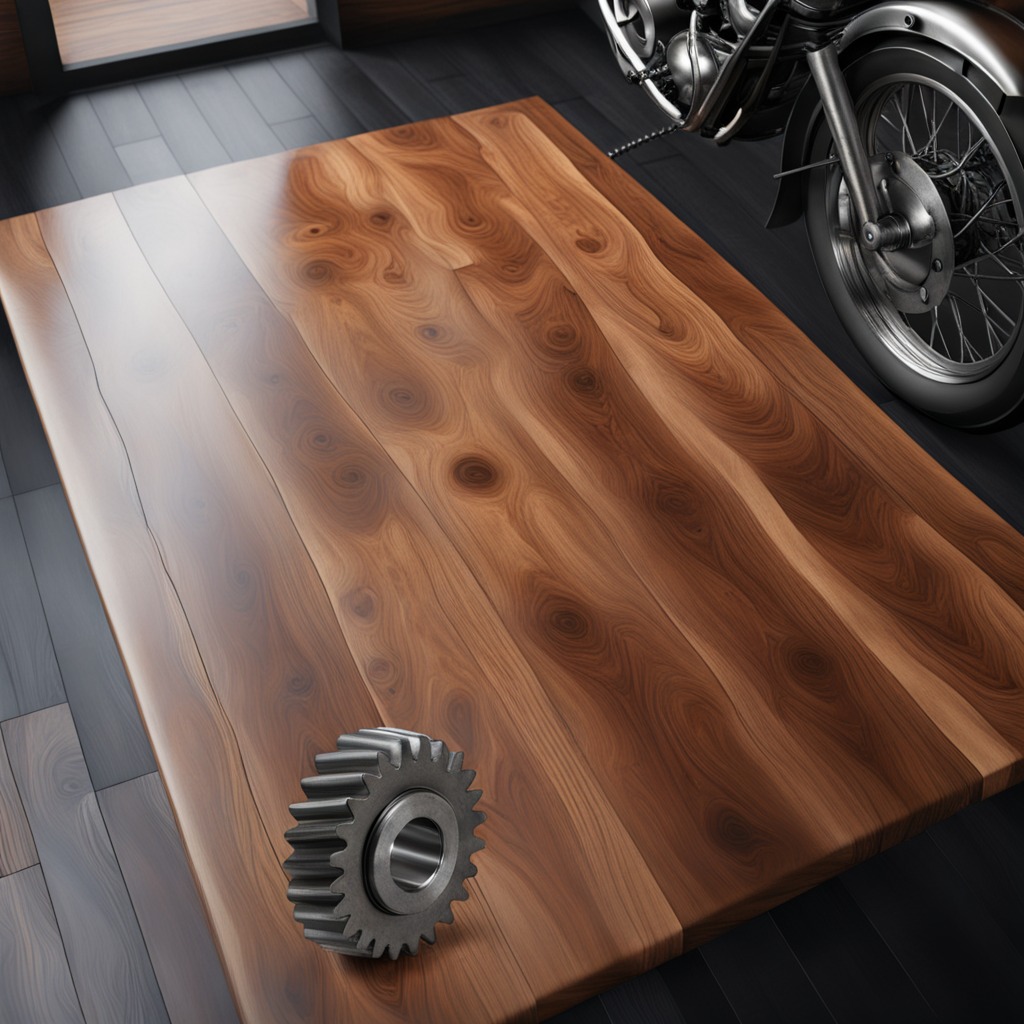
A steel gear with teeth is lying on an oil-spilled wooden table in a vintage motorcycle garage.